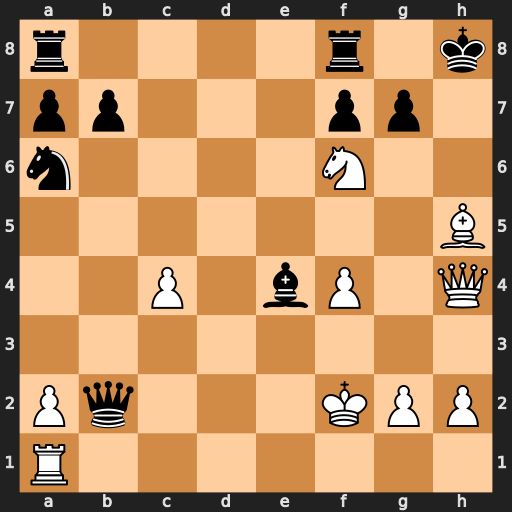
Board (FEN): r4r1k/pp3pp1/n4N2/7B/2P1bP1Q/8/Pq3KPP/R7
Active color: w
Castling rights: -
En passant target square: -
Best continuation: Be2+ Bh7 Qxh7#